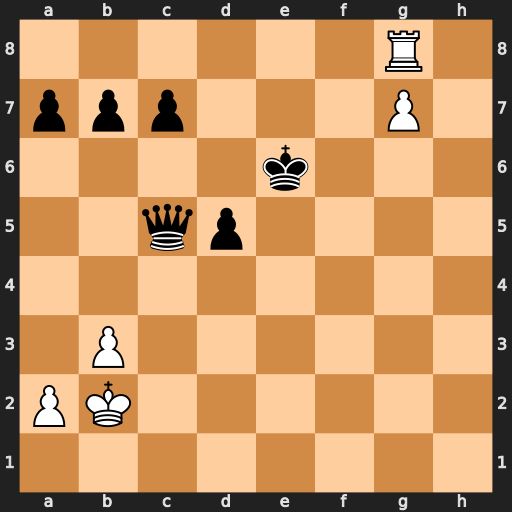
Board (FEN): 6R1/ppp3P1/4k3/2qp4/8/1P6/PK6/8
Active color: w
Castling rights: -
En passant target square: -
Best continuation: Re8+ Kd7 g8=Q